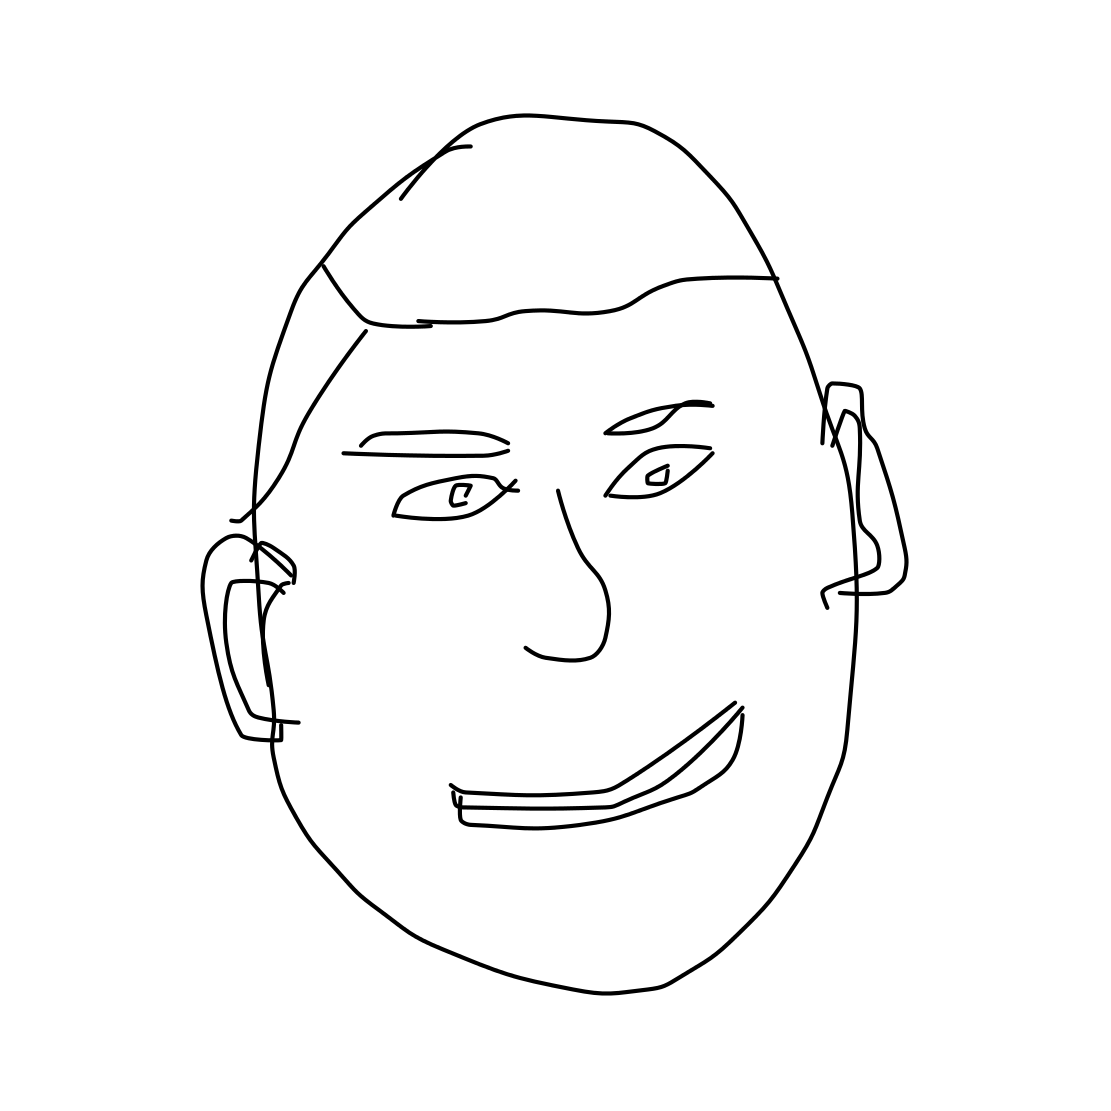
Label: face